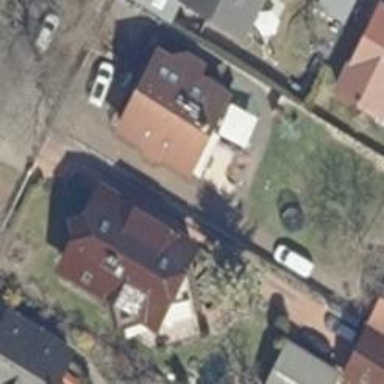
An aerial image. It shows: Detached building with half-hipped roof shape.